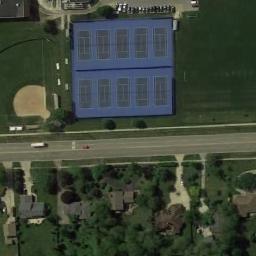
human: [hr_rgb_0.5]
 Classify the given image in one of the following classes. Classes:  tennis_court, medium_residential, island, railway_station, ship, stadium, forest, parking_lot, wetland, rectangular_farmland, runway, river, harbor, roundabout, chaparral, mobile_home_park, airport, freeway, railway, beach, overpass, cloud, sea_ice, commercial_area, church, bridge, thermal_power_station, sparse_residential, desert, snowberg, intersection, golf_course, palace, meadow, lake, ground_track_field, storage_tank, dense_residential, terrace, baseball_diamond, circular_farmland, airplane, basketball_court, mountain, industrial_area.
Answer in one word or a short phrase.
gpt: tennis_court